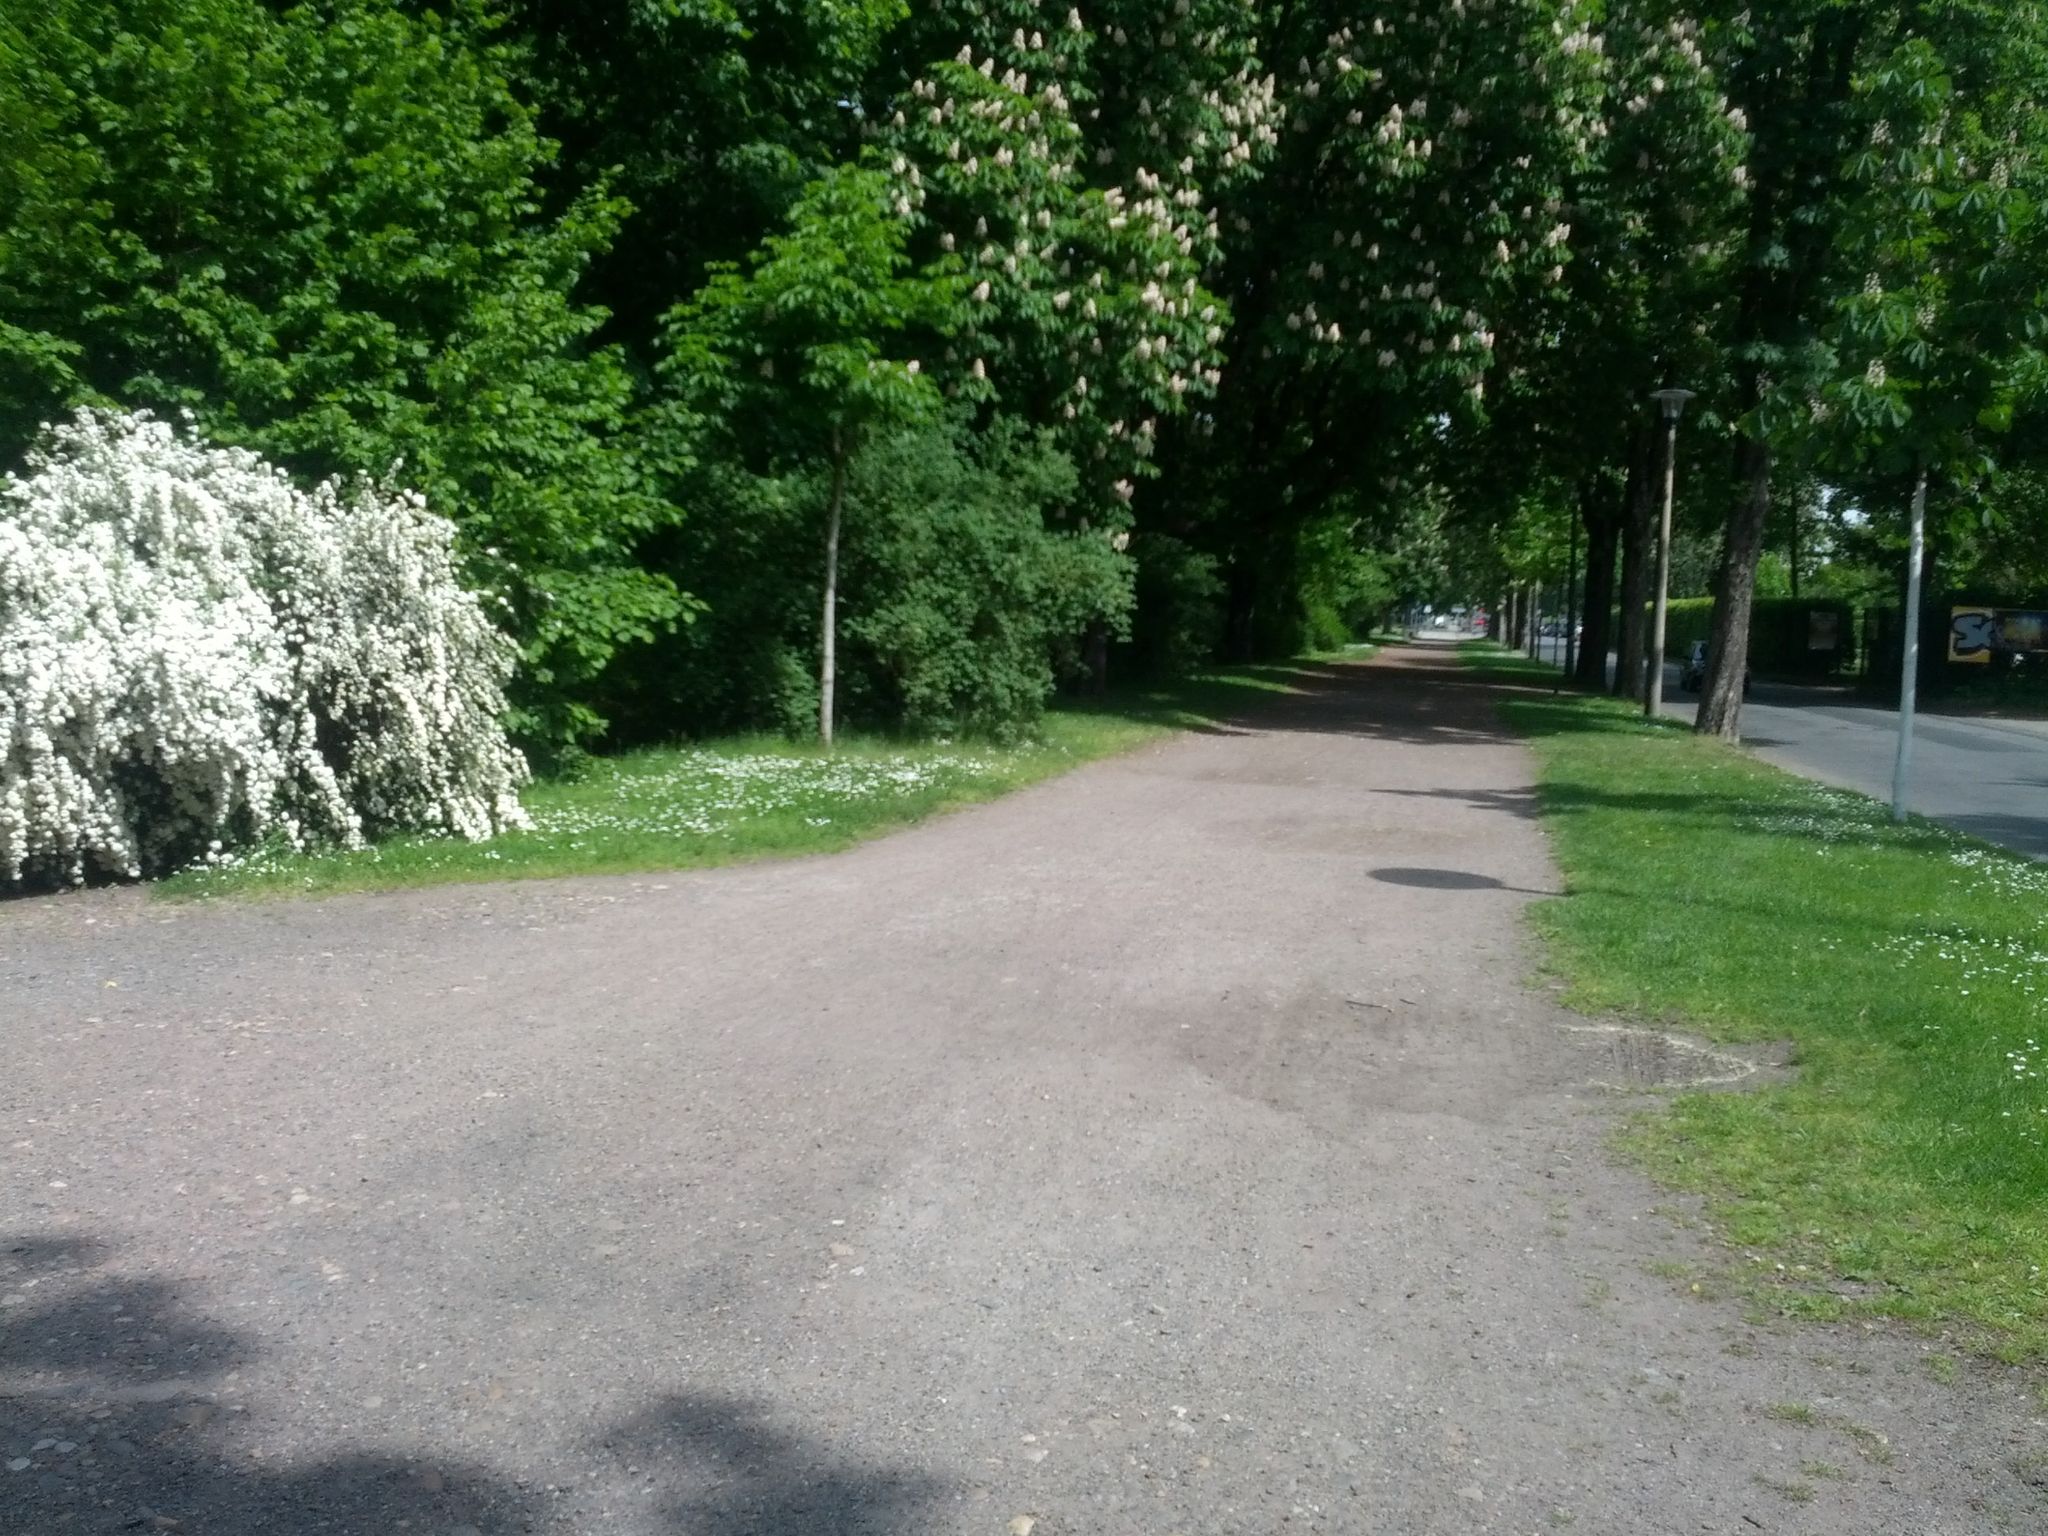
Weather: clear
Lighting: day
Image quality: slightly poor
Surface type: walking surface
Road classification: footway
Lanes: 2
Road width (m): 7
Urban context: urban centre
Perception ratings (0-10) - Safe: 9.11, Lively: 5.65, Beautiful: 9.2, Boring: 5.58, Depressing: 4.72, Wealthy: 7.57